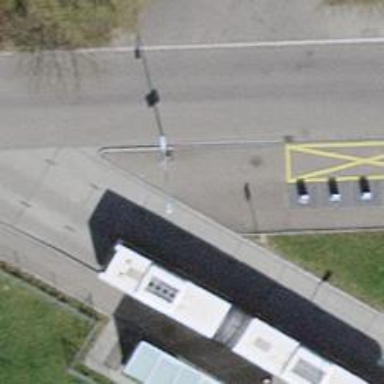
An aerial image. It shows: Footway along the road.